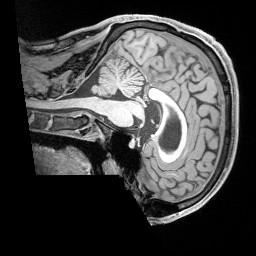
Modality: T1w
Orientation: sagittal
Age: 27
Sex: male
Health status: healthy
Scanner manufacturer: siemens
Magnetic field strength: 3 T
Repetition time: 1.65 s
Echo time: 0.00182 s